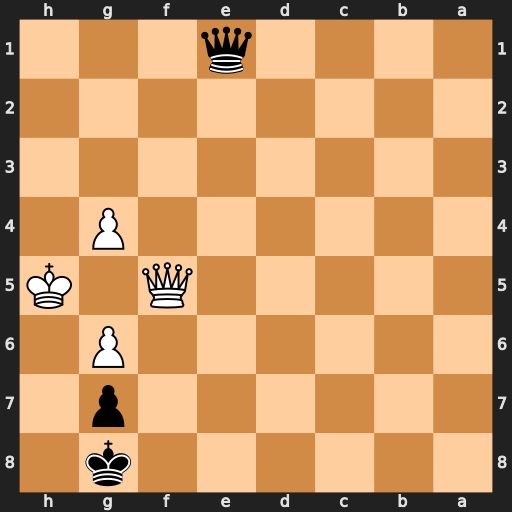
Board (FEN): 6k1/6p1/6P1/5Q1K/6P1/8/8/4q3
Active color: b
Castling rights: -
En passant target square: -
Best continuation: Qh1+ Kg5 Qh6#